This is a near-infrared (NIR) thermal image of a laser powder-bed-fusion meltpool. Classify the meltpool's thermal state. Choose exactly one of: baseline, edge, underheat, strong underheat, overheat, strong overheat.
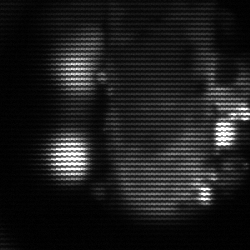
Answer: strong underheat